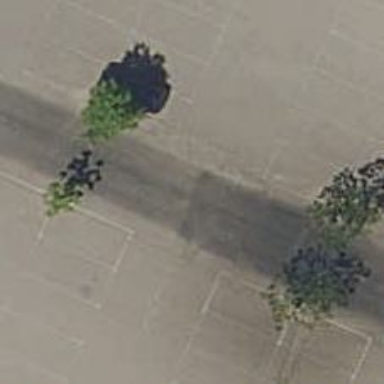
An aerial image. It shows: Road serving as parking aisle.